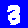
Digit: 3